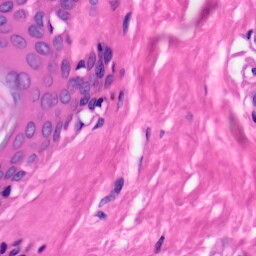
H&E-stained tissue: Skin